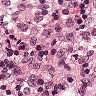
Metastatic tissue present: no